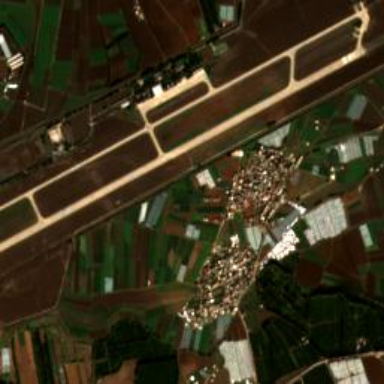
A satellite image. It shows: View of runway in airport.